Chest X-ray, AP view. Patient: 68 years old, sex M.
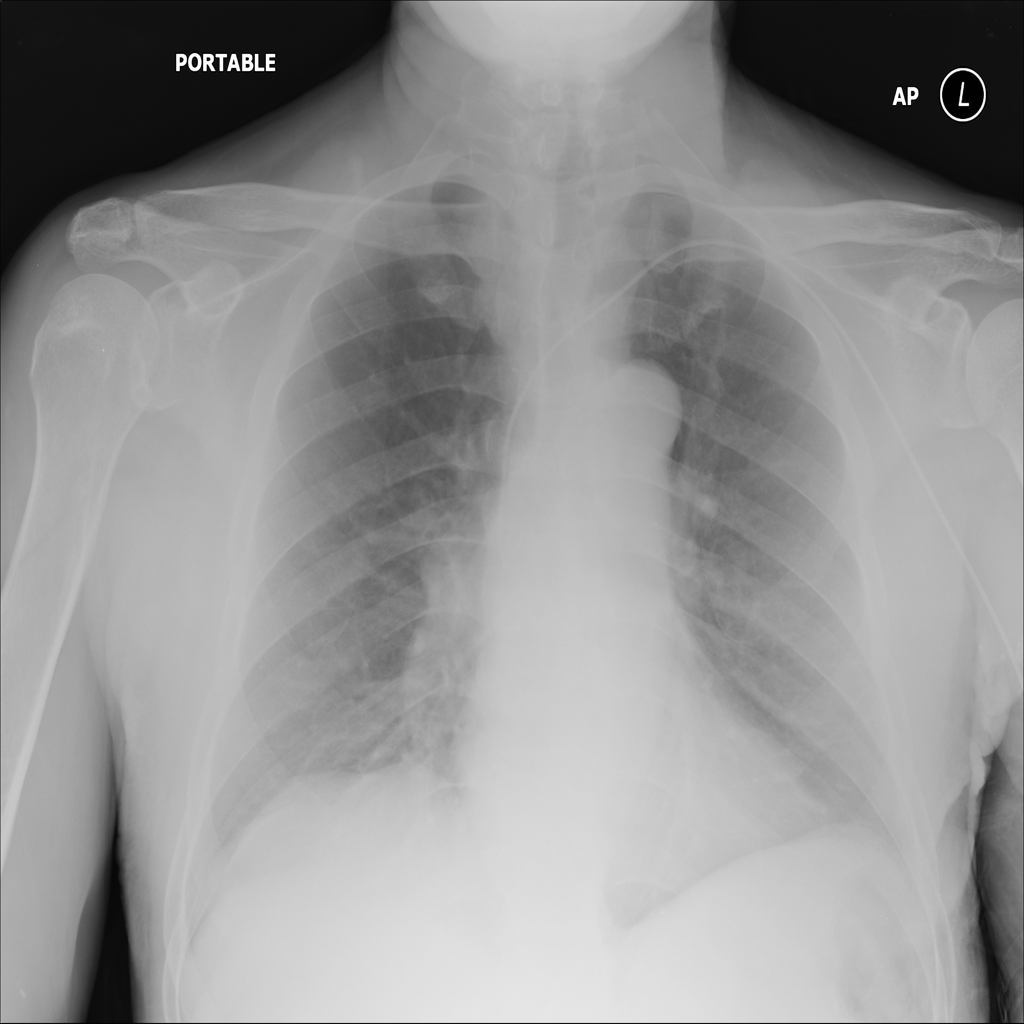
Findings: No Finding